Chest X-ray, PA view. Patient: 31 years old, sex F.
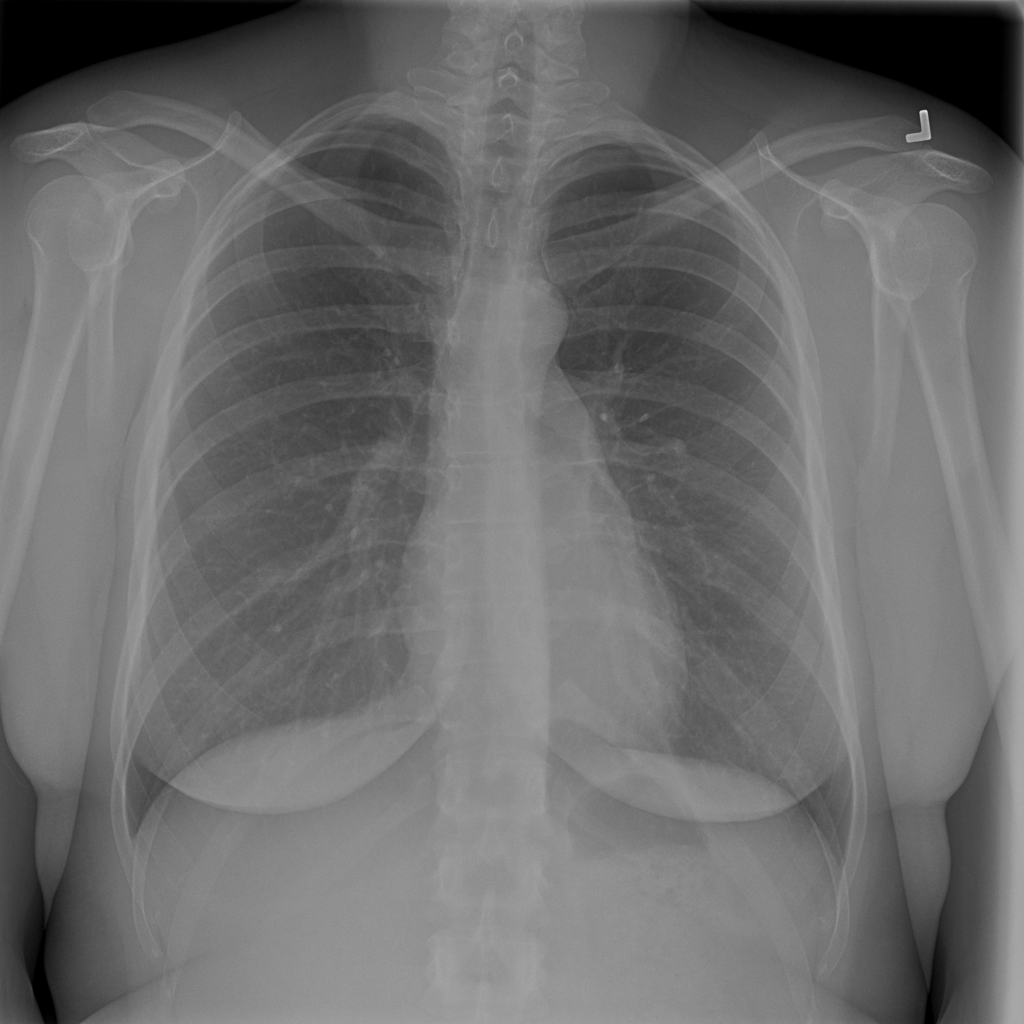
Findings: No Finding